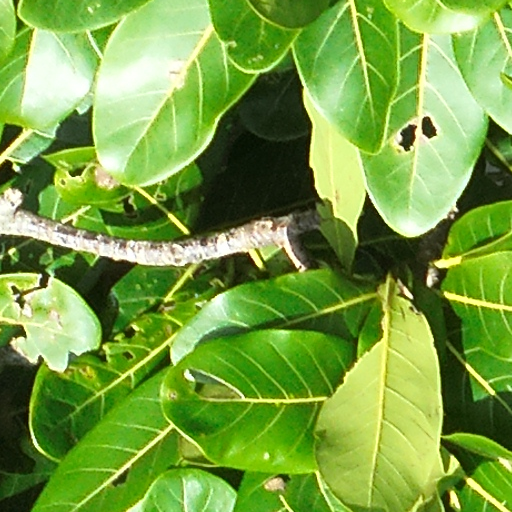
Species: Ficus obtusifolia
GBIF accepted scientific name: Ficus obtusifolia
Crown area (m\u00b2): 441.856